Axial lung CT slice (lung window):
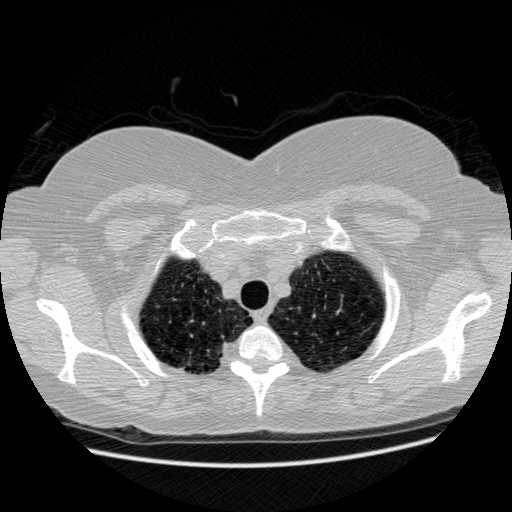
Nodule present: no